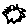
Label: sun